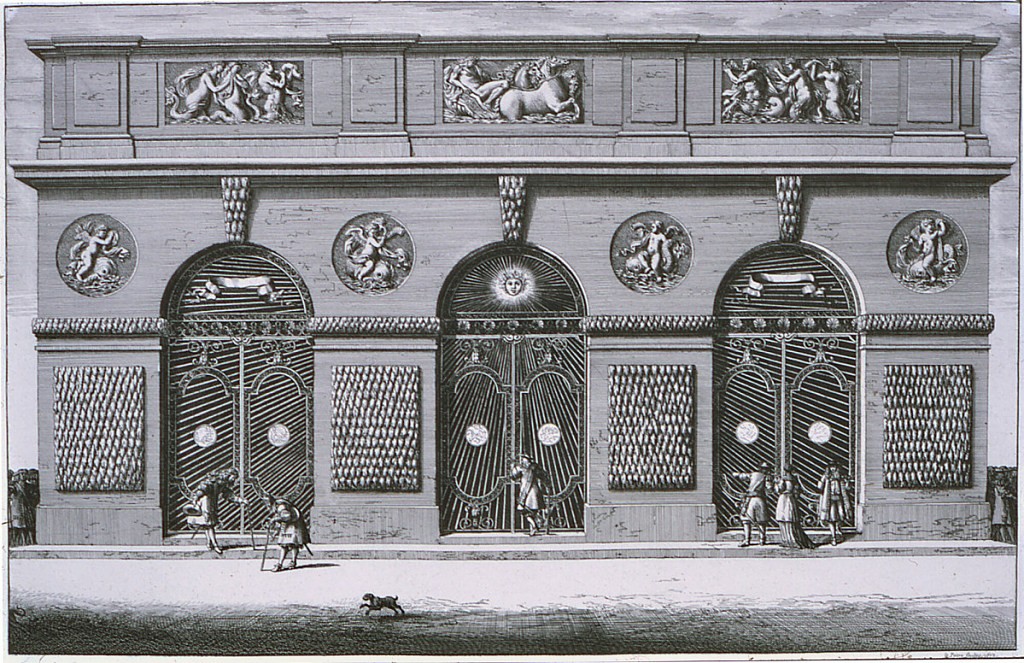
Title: Engraving: Versailles, Grotto, Exterior.
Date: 1672
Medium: Black ink on rolled paper.
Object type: Print
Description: Horizontal rectangle:  Building with three arched openings enclosed by grills.  Above, three rectangular bas reliefs and four bas relief medallions, all on sea themes.